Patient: sex M, age 63
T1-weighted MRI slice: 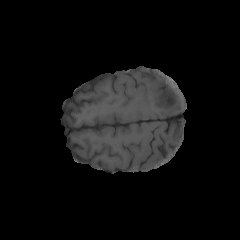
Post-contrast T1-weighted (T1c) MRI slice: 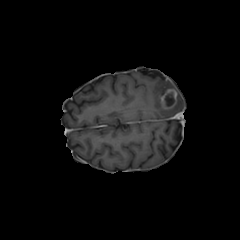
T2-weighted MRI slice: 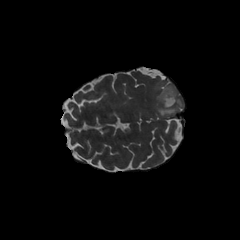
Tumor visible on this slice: yes
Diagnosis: Glioblastoma, IDH-wildtype
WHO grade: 4